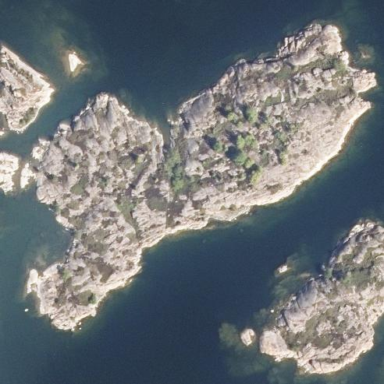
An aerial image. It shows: Islet along the natural coastline.